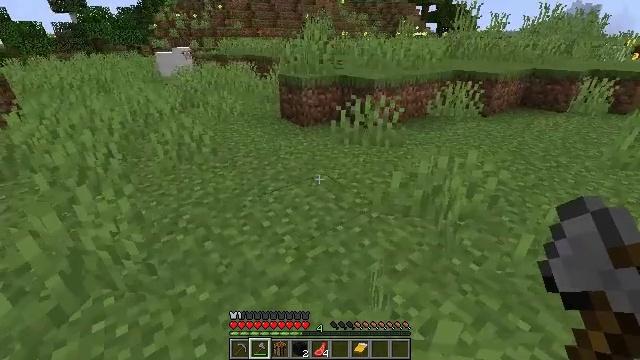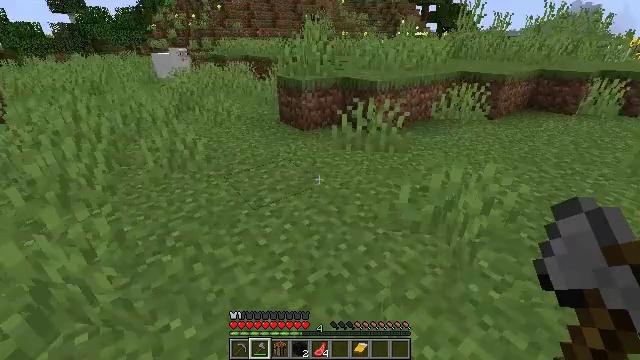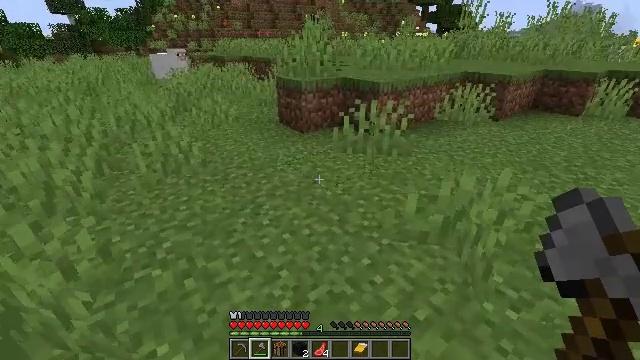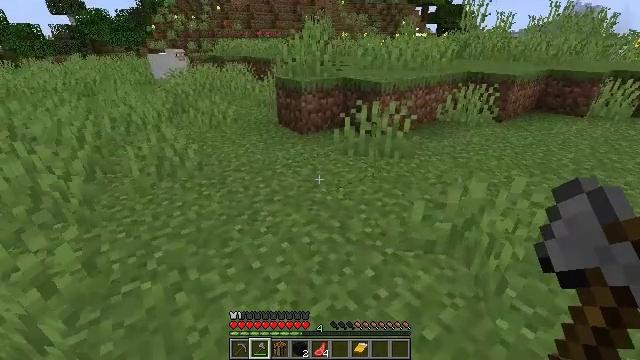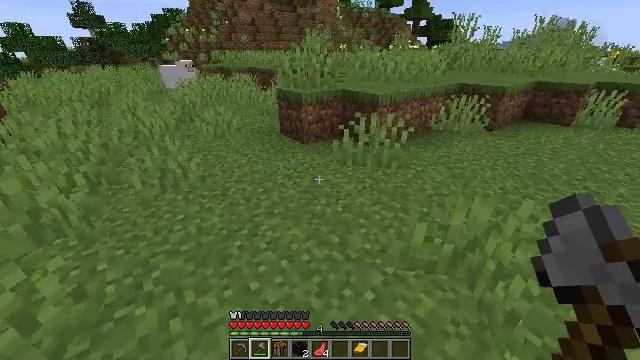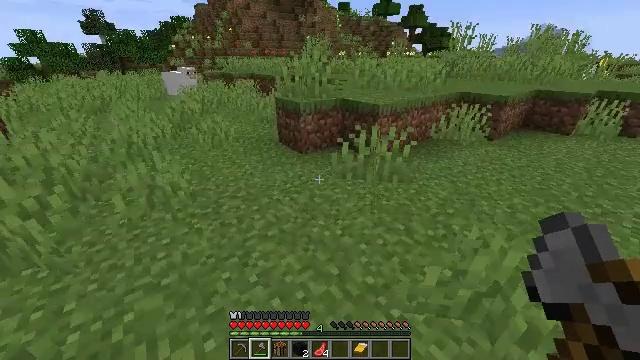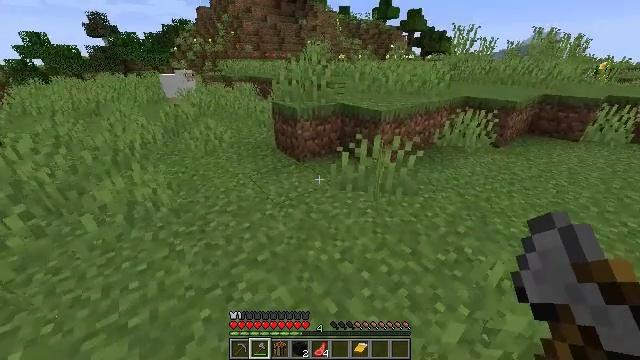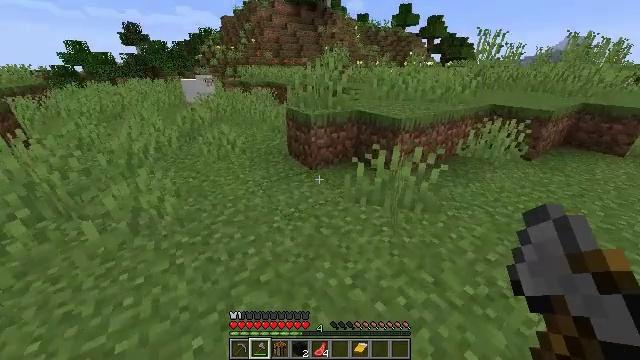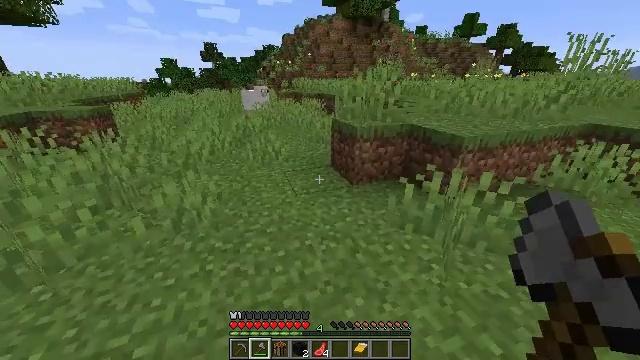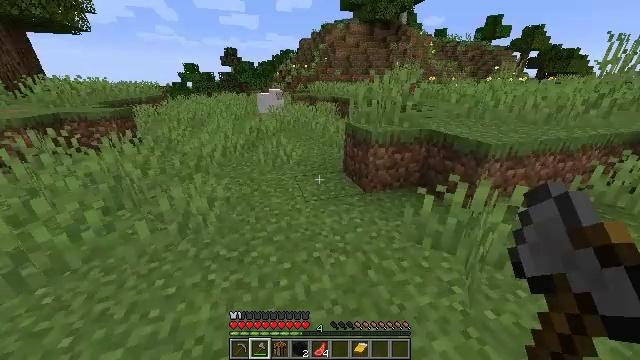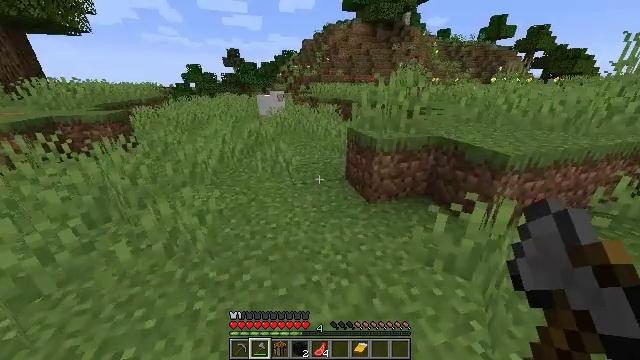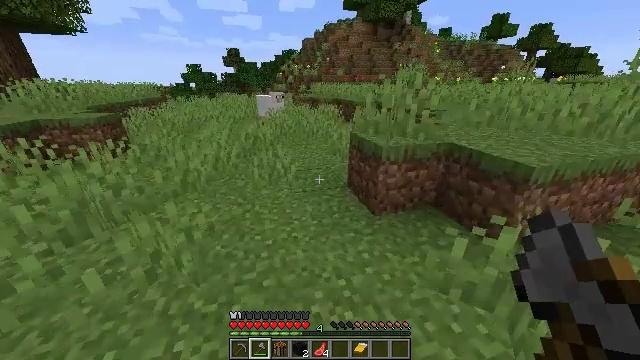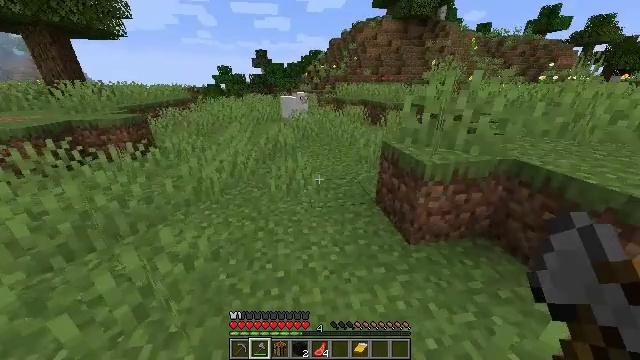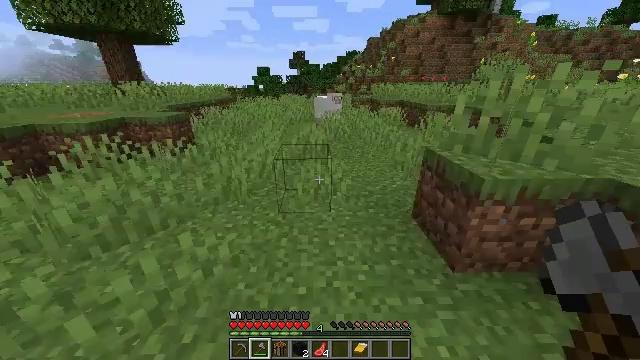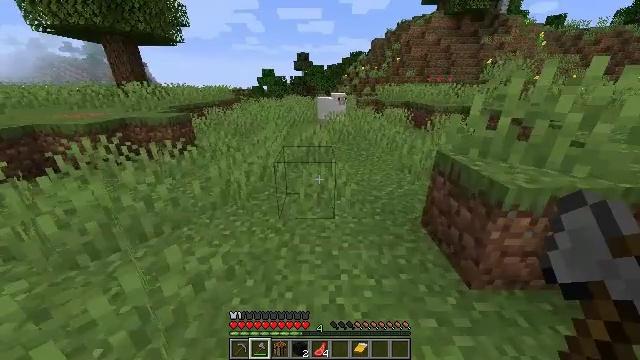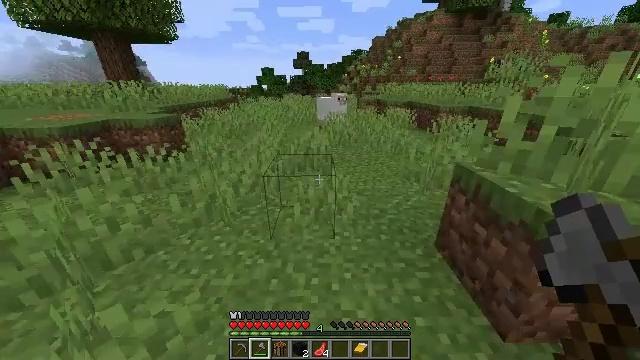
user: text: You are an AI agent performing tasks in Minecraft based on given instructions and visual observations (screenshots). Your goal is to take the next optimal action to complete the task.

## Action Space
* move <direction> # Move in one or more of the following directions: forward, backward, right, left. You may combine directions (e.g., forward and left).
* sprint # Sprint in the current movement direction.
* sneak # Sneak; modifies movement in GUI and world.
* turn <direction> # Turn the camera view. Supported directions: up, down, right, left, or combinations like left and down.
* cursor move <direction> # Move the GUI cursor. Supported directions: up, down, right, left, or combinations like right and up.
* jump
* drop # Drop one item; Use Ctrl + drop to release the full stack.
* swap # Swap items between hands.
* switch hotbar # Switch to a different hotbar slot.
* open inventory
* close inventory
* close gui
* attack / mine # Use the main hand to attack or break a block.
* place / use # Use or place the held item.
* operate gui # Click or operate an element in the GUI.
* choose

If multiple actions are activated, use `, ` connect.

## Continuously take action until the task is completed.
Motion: motion action
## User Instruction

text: Hunt animals.
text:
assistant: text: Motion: move forward
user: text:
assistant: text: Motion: move forward, sprint
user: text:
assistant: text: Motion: move forward, sprint
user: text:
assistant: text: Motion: move forward, sprint
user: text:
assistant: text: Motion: move forward, sprint
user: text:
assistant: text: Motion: move forward, sprint
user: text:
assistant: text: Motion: move forward, sprint, turn left and up
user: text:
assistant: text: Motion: move forward, sprint, turn left and up
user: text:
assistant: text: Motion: move forward, sprint, turn left
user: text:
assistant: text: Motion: move forward, sprint
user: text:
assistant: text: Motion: move forward, sprint
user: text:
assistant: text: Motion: move forward, sprint, turn left
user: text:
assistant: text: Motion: move forward, sprint, turn left
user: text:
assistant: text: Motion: move forward, sprint, turn left
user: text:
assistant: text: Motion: move forward
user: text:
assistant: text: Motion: move forward
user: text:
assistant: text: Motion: move forward
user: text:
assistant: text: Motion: move forward
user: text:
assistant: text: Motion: move forward
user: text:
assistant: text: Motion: move forward
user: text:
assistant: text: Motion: move forward
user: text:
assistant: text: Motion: move forward
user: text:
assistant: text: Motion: move forward
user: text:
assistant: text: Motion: move forward
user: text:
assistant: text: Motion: move forward
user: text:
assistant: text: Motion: move forward
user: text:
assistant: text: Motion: move forward
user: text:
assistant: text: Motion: move forward
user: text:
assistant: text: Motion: move forward
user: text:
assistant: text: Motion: move forward, turn down